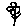
Label: flower